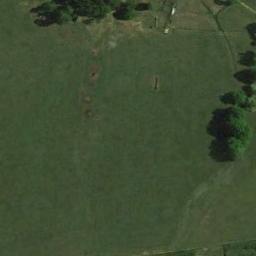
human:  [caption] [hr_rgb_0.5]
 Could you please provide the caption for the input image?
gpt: The entire image is dominated by grass .

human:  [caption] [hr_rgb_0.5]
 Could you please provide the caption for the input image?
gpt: This meadow has dense grasses and some trees .

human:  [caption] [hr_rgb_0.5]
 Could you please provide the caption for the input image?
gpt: Some trees are on the meadow .

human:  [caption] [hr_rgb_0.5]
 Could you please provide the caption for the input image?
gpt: There are some trees next to the meadow .

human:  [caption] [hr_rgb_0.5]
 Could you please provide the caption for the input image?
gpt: There are some green trees on the green meadow .